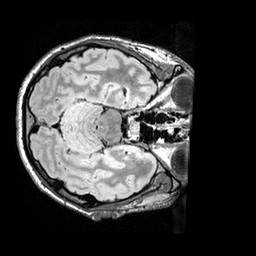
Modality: FLAIR
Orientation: axial
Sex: male
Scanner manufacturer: siemens
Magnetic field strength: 3 T
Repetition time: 5 s
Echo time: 0.395 s